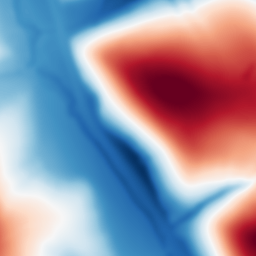
Category: multiscale
Decomposition family: dog
Decomposition parameters: sigma_low: 3
sigma_high: 100
Upsampling method: bilinear
Upsampling parameters: scale: 8
Upsampling scale: 8